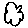
Label: cloud